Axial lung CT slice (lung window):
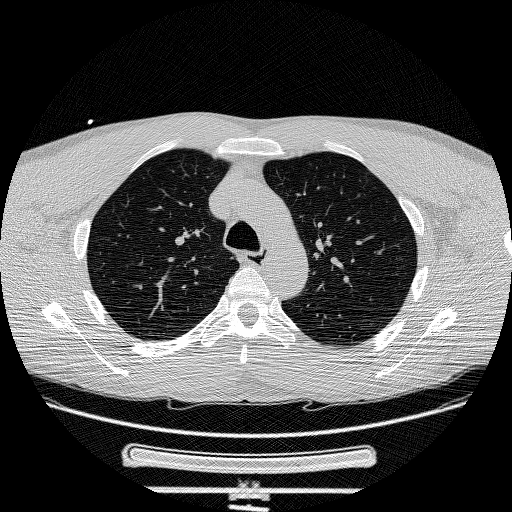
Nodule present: no